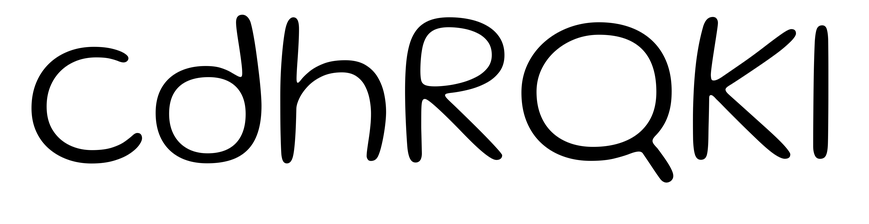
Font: Gluten_ExtraLight